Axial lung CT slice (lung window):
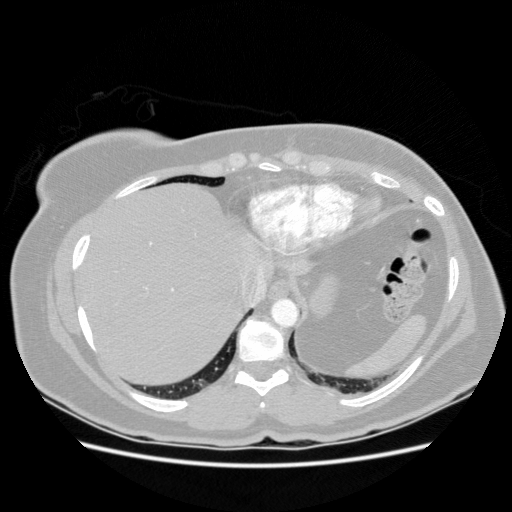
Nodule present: no